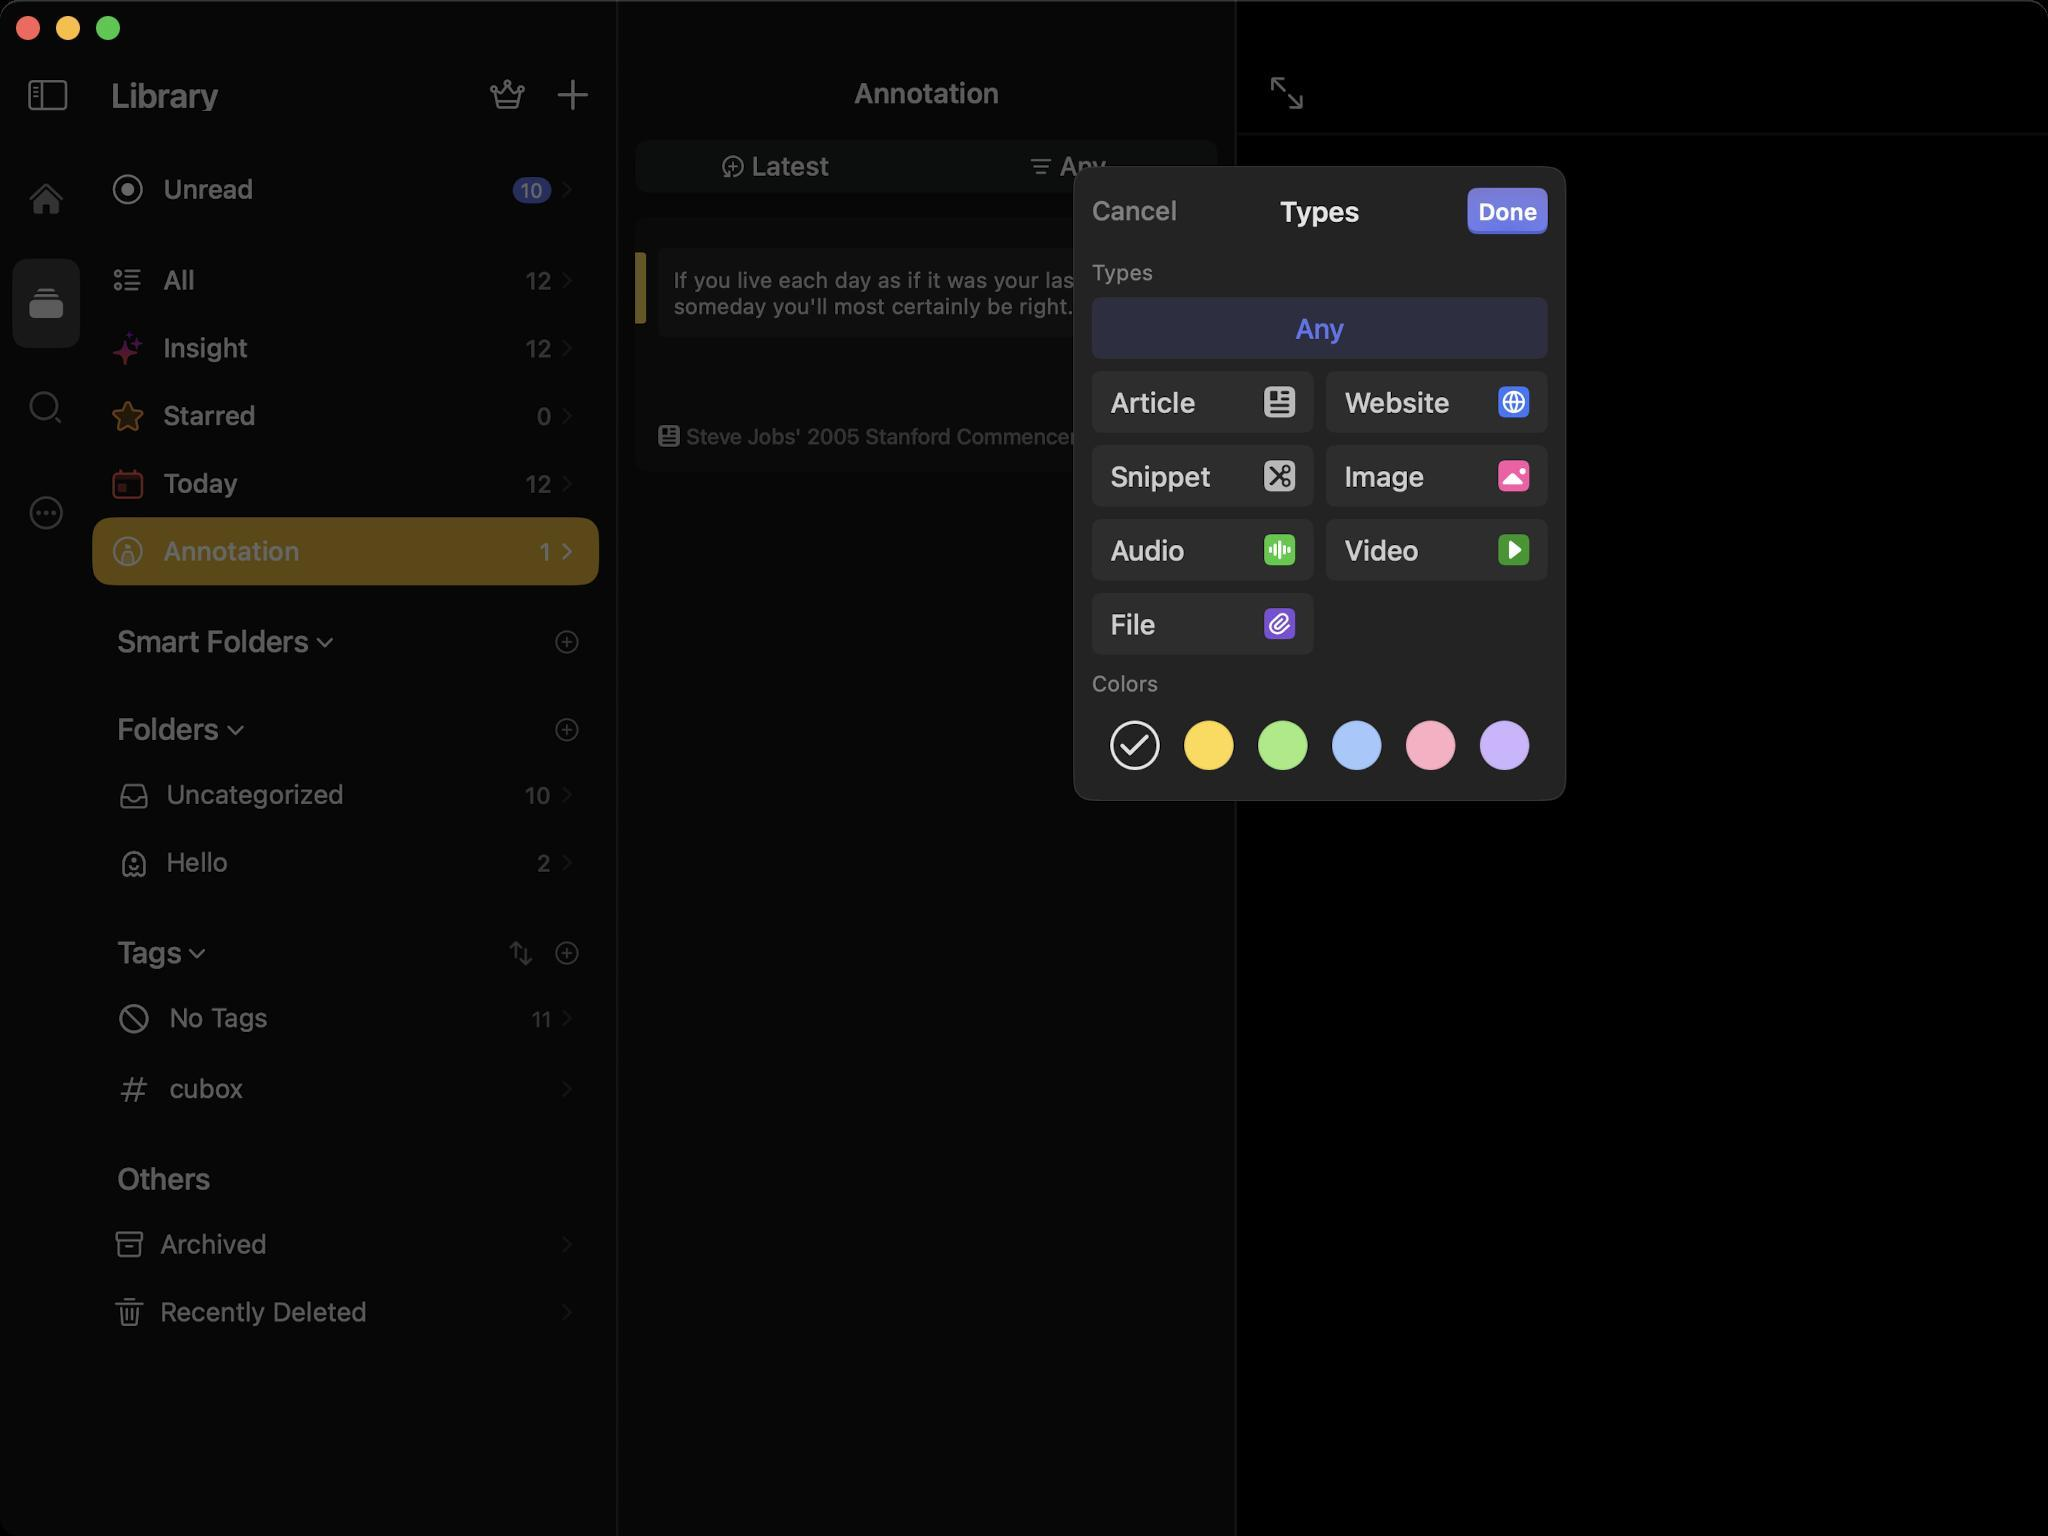
Accessibility tree:
{"name": "Cubox", "role": "AXWindow", "description": null, "role_description": "standard window", "value": null, "position": "352.00;95.00", "size": "1024;768", "children": [{"name": null, "role": "AXGroup", "description": null, "role_description": "group", "value": null, "position": "0.00;0.00", "size": "1024;768", "children": [{"name": null, "role": "AXGroup", "description": null, "role_description": "group", "value": null, "position": "0.00;0.00", "size": "1024;768", "children": [{"name": null, "role": "AXButton", "description": "Cancel", "role_description": "button", "value": null, "position": "545.93;93.94", "size": "44;23", "children": []}, {"name": null, "role": "AXStaticText", "description": "Types", "role_description": "text", "value": null, "position": "639.87;97.79", "size": "40;16", "children": []}, {"name": null, "role": "AXStaticText", "description": "Done", "role_description": "text", "value": null, "position": "739.20;98.56", "size": "30;15", "children": []}, {"name": null, "role": "AXStaticText", "description": "Types", "role_description": "text", "value": null, "position": "545.93;129.36", "size": "31;13", "children": []}, {"name": null, "role": "AXStaticText", "description": "Any", "role_description": "text", "value": null, "position": "647.57;156.31", "size": "25;16", "children": []}, {"name": null, "role": "AXStaticText", "description": "Article", "role_description": "text", "value": null, "position": "555.17;193.27", "size": "43;16", "children": []}, {"name": null, "role": "AXStaticText", "description": "Website", "role_description": "text", "value": null, "position": "672.21;193.27", "size": "53;16", "children": []}, {"name": null, "role": "AXStaticText", "description": "Snippet", "role_description": "text", "value": null, "position": "555.17;230.23", "size": "50;16", "children": []}, {"name": null, "role": "AXStaticText", "description": "Image", "role_description": "text", "value": null, "position": "672.21;230.23", "size": "40;16", "children": []}, {"name": null, "role": "AXStaticText", "description": "Audio", "role_description": "text", "value": null, "position": "555.17;267.19", "size": "37;16", "children": []}, {"name": null, "role": "AXStaticText", "description": "Video", "role_description": "text", "value": null, "position": "672.21;267.19", "size": "37;16", "children": []}, {"name": null, "role": "AXStaticText", "description": "File", "role_description": "text", "value": null, "position": "555.17;304.15", "size": "23;16", "children": []}, {"name": null, "role": "AXStaticText", "description": "Colors", "role_description": "text", "value": null, "position": "545.93;334.95", "size": "33;13", "children": []}, {"name": null, "role": "AXGroup", "description": null, "role_description": "group", "value": null, "position": "555.17;360.36", "size": "209;25", "children": [{"name": null, "role": "AXButton", "description": null, "role_description": "button", "value": null, "position": "555.17;360.36", "size": "25;25", "children": []}, {"name": null, "role": "AXButton", "description": null, "role_description": "button", "value": null, "position": "592.13;360.36", "size": "25;25", "children": []}, {"name": null, "role": "AXButton", "description": null, "role_description": "button", "value": null, "position": "629.09;360.36", "size": "25;25", "children": []}, {"name": null, "role": "AXButton", "description": null, "role_description": "button", "value": null, "position": "666.05;360.36", "size": "25;25", "children": []}, {"name": null, "role": "AXButton", "description": null, "role_description": "button", "value": null, "position": "703.01;360.36", "size": "25;25", "children": []}, {"name": null, "role": "AXButton", "description": null, "role_description": "button", "value": null, "position": "739.97;360.36", "size": "25;25", "children": []}]}]}, {"name": null, "role": "AXGroup", "description": null, "role_description": "group", "value": null, "position": "0.00;0.00", "size": "1024;768", "children": [{"name": null, "role": "AXGroup", "description": null, "role_description": "group", "value": null, "position": "-77.00;0.00", "size": "385;768", "children": [{"name": null, "role": "AXGroup", "description": null, "role_description": "Nav bar", "value": null, "position": "-77.00;27.72", "size": "385;38", "children": [{"name": null, "role": "AXButton", "description": "Hide Sidebar", "role_description": "button", "value": null, "position": "3.85;30.03", "size": "40;34", "children": []}, {"name": null, "role": "AXButton", "description": "Library", "role_description": "button", "value": null, "position": "49.28;30.03", "size": "63;34", "children": []}, {"name": null, "role": "AXButton", "description": "crown", "role_description": "button", "value": null, "position": "244.86;38.50", "size": "18;18", "children": []}, {"name": null, "role": "AXButton", "description": "newCard", "role_description": "button", "value": null, "position": "277.97;38.50", "size": "18;18", "children": []}]}, {"name": null, "role": "AXGroup", "description": null, "role_description": "group", "value": null, "position": "-77.00;0.00", "size": "385;768", "children": [{"name": null, "role": "AXGroup", "description": null, "role_description": "group", "value": null, "position": "-77.00;0.00", "size": "385;768", "children": [{"name": null, "role": "AXGroup", "description": null, "role_description": "collection", "value": null, "position": "46.20;0.00", "size": "262;768", "children": [{"name": null, "role": "AXButton", "description": null, "role_description": "button", "value": null, "position": "58.52;66.22", "size": "23;12", "children": []}, {"name": null, "role": "AXStaticText", "description": "Unread", "role_description": "text", "value": "10", "position": "46.20;77.77", "size": "253;34", "children": []}, {"name": null, "role": "AXButton", "description": null, "role_description": "button", "value": null, "position": "58.52;111.65", "size": "23;12", "children": []}, {"name": null, "role": "AXStaticText", "description": "All", "role_description": "text", "value": "12", "position": "46.20;123.20", "size": "253;34", "children": []}, {"name": null, "role": "AXStaticText", "description": "Insight", "role_description": "text", "value": "12", "position": "46.20;157.08", "size": "253;34", "children": []}, {"name": null, "role": "AXStaticText", "description": "Starred", "role_description": "text", "value": "0", "position": "46.20;190.96", "size": "253;34", "children": []}, {"name": null, "role": "AXStaticText", "description": "Today", "role_description": "text", "value": "12", "position": "46.20;224.84", "size": "253;34", "children": []}, {"name": null, "role": "AXStaticText", "description": "Annotation", "role_description": "text", "value": "1", "position": "46.20;258.72", "size": "253;34", "children": []}, {"name": null, "role": "AXButton", "description": null, "role_description": "button", "value": null, "position": "58.52;292.60", "size": "109;44", "children": []}, {"name": null, "role": "AXButton", "description": null, "role_description": "button", "value": null, "position": "272.58;292.60", "size": "27;44", "children": []}, {"name": null, "role": "AXStaticText", "description": "Smart Folders", "role_description": "text", "value": null, "position": "58.52;311.08", "size": "96;19", "children": []}, {"name": null, "role": "AXButton", "description": null, "role_description": "button", "value": null, "position": "58.52;336.49", "size": "64;44", "children": []}, {"name": null, "role": "AXButton", "description": null, "role_description": "button", "value": null, "position": "272.58;336.49", "size": "27;44", "children": []}, {"name": null, "role": "AXStaticText", "description": "Folders", "role_description": "text", "value": null, "position": "58.52;354.97", "size": "51;19", "children": []}, {"name": null, "role": "AXStaticText", "description": "", "role_description": "text", "value": "10", "position": "46.20;380.38", "size": "253;34", "children": []}, {"name": null, "role": "AXStaticText", "description": "Hello", "role_description": "text", "value": "2", "position": "46.20;414.26", "size": "253;34", "children": []}, {"name": null, "role": "AXButton", "description": null, "role_description": "button", "value": null, "position": "58.52;448.14", "size": "45;44", "children": []}, {"name": null, "role": "AXButton", "description": null, "role_description": "button", "value": null, "position": "241.78;448.14", "size": "31;44", "children": []}, {"name": null, "role": "AXButton", "description": null, "role_description": "button", "value": null, "position": "272.58;448.14", "size": "27;44", "children": []}, {"name": null, "role": "AXStaticText", "description": "Tags", "role_description": "text", "value": null, "position": "58.52;466.62", "size": "32;19", "children": []}, {"name": null, "role": "AXGroup", "description": null, "role_description": "group", "value": null, "position": "46.20;492.03", "size": "253;34", "children": [{"name": null, "role": "AXStaticText", "description": "No Tags", "role_description": "text", "value": null, "position": "84.70;501.27", "size": "50;15", "children": []}, {"name": null, "role": "AXStaticText", "description": "11", "role_description": "text", "value": null, "position": "265.65;502.81", "size": "10;13", "children": []}]}, {"name": null, "role": "AXStaticText", "description": "cubox", "role_description": "text", "value": null, "position": "46.20;527.45", "size": "253;34", "children": []}, {"name": null, "role": "AXButton", "description": null, "role_description": "button", "value": null, "position": "58.52;561.33", "size": "60;44", "children": []}, {"name": null, "role": "AXStaticText", "description": "Others", "role_description": "text", "value": null, "position": "58.52;579.81", "size": "47;19", "children": []}, {"name": null, "role": "AXGroup", "description": null, "role_description": "group", "value": null, "position": "46.20;605.22", "size": "253;34", "children": [{"name": null, "role": "AXStaticText", "description": "Archived", "role_description": "text", "value": null, "position": "80.08;614.46", "size": "177;15", "children": []}]}, {"name": null, "role": "AXGroup", "description": null, "role_description": "group", "value": null, "position": "46.20;639.10", "size": "253;34", "children": [{"name": null, "role": "AXStaticText", "description": "Recently Deleted", "role_description": "text", "value": null, "position": "80.08;648.34", "size": "177;15", "children": []}]}]}, {"name": null, "role": "AXButton", "description": "tabbar0", "role_description": "button", "value": null, "position": "6.16;77.00", "size": "34;45", "children": []}, {"name": null, "role": "AXButton", "description": "tabbar1", "role_description": "button", "value": null, "position": "6.16;129.36", "size": "34;45", "children": []}, {"name": null, "role": "AXButton", "description": "tabbar2", "role_description": "button", "value": null, "position": "6.16;181.72", "size": "34;45", "children": []}, {"name": null, "role": "AXButton", "description": "setting", "role_description": "button", "value": null, "position": "6.16;234.08", "size": "34;45", "children": []}]}]}]}, {"name": null, "role": "AXSplitter", "description": null, "role_description": "splitter", "value": 30.07518768310547, "position": "308.00;0.00", "size": "1;768", "children": []}, {"name": null, "role": "AXGroup", "description": null, "role_description": "group", "value": null, "position": "309.15;0.00", "size": "308;768", "children": [{"name": null, "role": "AXGroup", "description": null, "role_description": "group", "value": null, "position": "309.15;0.00", "size": "308;768", "children": [{"name": null, "role": "AXGroup", "description": null, "role_description": "collection", "value": null, "position": "309.15;0.00", "size": "308;768", "children": [{"name": null, "role": "AXButton", "description": "Latest", "role_description": "button", "value": null, "position": "324.56;71.61", "size": "131;23", "children": []}, {"name": null, "role": "AXButton", "description": "Any", "role_description": "button", "value": null, "position": "470.86;71.61", "size": "131;23", "children": []}, {"name": null, "role": "AXGroup", "description": null, "role_description": "group", "value": null, "position": "317.62;108.57", "size": "291;127", "children": [{"name": null, "role": "AXStaticText", "description": "If you live each day as if it was your last, someday you'll most certainly be right.", "role_description": "text", "value": null, "position": "336.88;133.21", "size": "253;26", "children": []}, {"name": null, "role": "AXButton", "description": "Steve Jobs' 2005 Stanford Commencement Address", "role_description": "button", "value": null, "position": "343.04;210.21", "size": "254;15", "children": []}]}]}]}]}, {"name": null, "role": "AXSplitter", "description": null, "role_description": "splitter", "value": 30.07518768310547, "position": "617.15;0.00", "size": "1;768", "children": []}, {"name": null, "role": "AXGroup", "description": null, "role_description": "group", "value": null, "position": "618.31;0.00", "size": "406;768", "children": [{"name": null, "role": "AXGroup", "description": null, "role_description": "Nav bar", "value": null, "position": "618.31;27.72", "size": "406;38", "children": [{"name": null, "role": "AXButton", "description": "Enter Fullscreen", "role_description": "button", "value": null, "position": "625.24;30.03", "size": "37;34", "children": []}, {"name": null, "role": "AXGenericElement", "description": "Progress", "role_description": "", "value": "0 %", "position": "618.31;56.83", "size": "406;20", "children": []}]}, {"name": null, "role": "AXGroup", "description": null, "role_description": "group", "value": null, "position": "618.31;0.00", "size": "406;768", "children": [{"name": null, "role": "AXGroup", "description": null, "role_description": "group", "value": null, "position": "618.31;0.00", "size": "406;768", "children": []}]}]}, {"name": null, "role": "AXGroup", "description": null, "role_description": "Nav bar", "value": null, "position": "309.15;27.72", "size": "308;38", "children": [{"name": null, "role": "AXHeading", "description": "Annotation", "role_description": "heading", "value": null, "position": "426.97;38.50", "size": "73;16", "children": []}]}]}]}, {"name": null, "role": "AXButton", "description": null, "role_description": "close button", "value": null, "position": "7.00;6.00", "size": "14;16", "children": []}, {"name": null, "role": "AXButton", "description": null, "role_description": "full screen button", "value": null, "position": "47.00;6.00", "size": "14;16", "children": [{"name": null, "role": "AXGroup", "description": null, "role_description": "group", "value": null, "position": "47.00;6.00", "size": "14;16", "children": [{"name": null, "role": "AXGroup", "description": null, "role_description": "group", "value": null, "position": "47.00;6.00", "size": "14;16", "children": []}]}]}, {"name": null, "role": "AXButton", "description": null, "role_description": "minimize button", "value": null, "position": "27.00;6.00", "size": "14;16", "children": []}]}